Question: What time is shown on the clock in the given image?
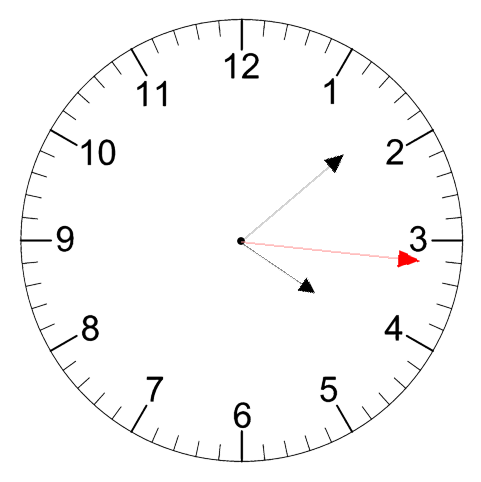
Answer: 04:08:16